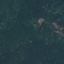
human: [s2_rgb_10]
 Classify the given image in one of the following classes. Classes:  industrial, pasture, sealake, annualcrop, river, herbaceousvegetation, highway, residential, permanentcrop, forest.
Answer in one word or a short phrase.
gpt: Forest